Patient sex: F
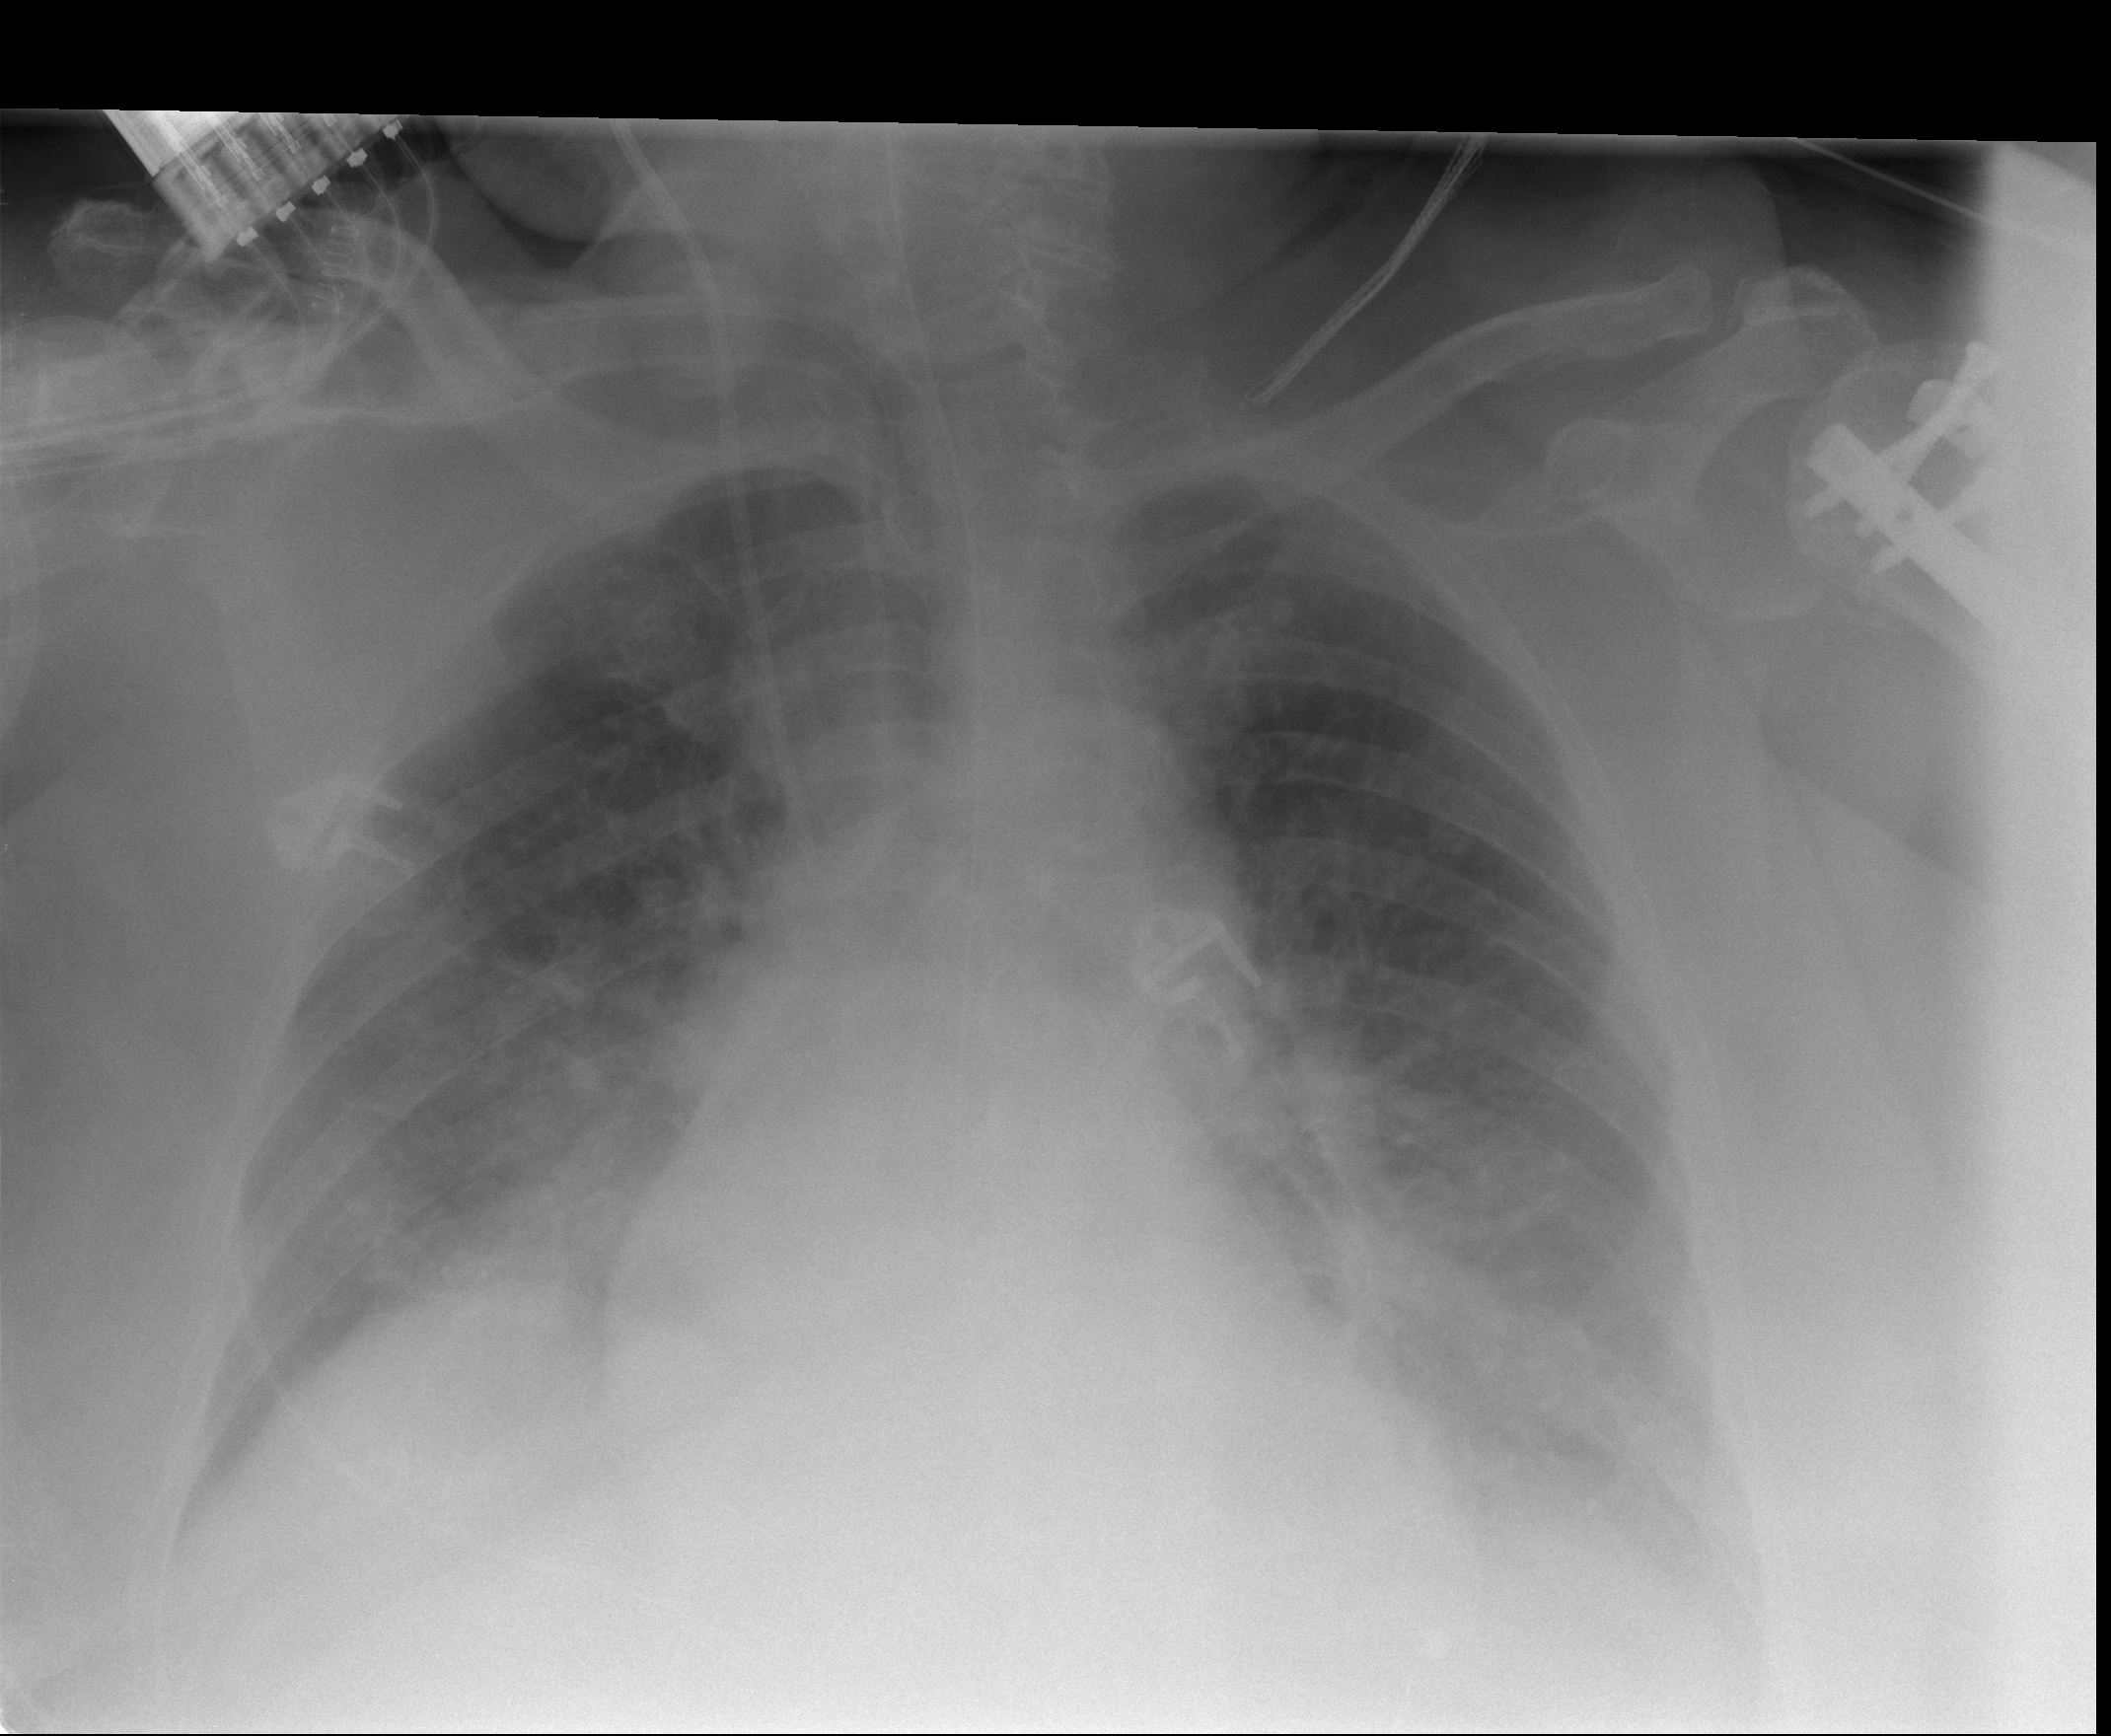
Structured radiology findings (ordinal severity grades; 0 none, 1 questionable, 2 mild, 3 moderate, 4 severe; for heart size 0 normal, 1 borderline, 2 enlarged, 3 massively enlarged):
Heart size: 0
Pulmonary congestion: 2
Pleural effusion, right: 2
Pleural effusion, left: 1
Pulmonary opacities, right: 0
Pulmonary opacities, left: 0
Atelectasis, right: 0
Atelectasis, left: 0